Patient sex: M
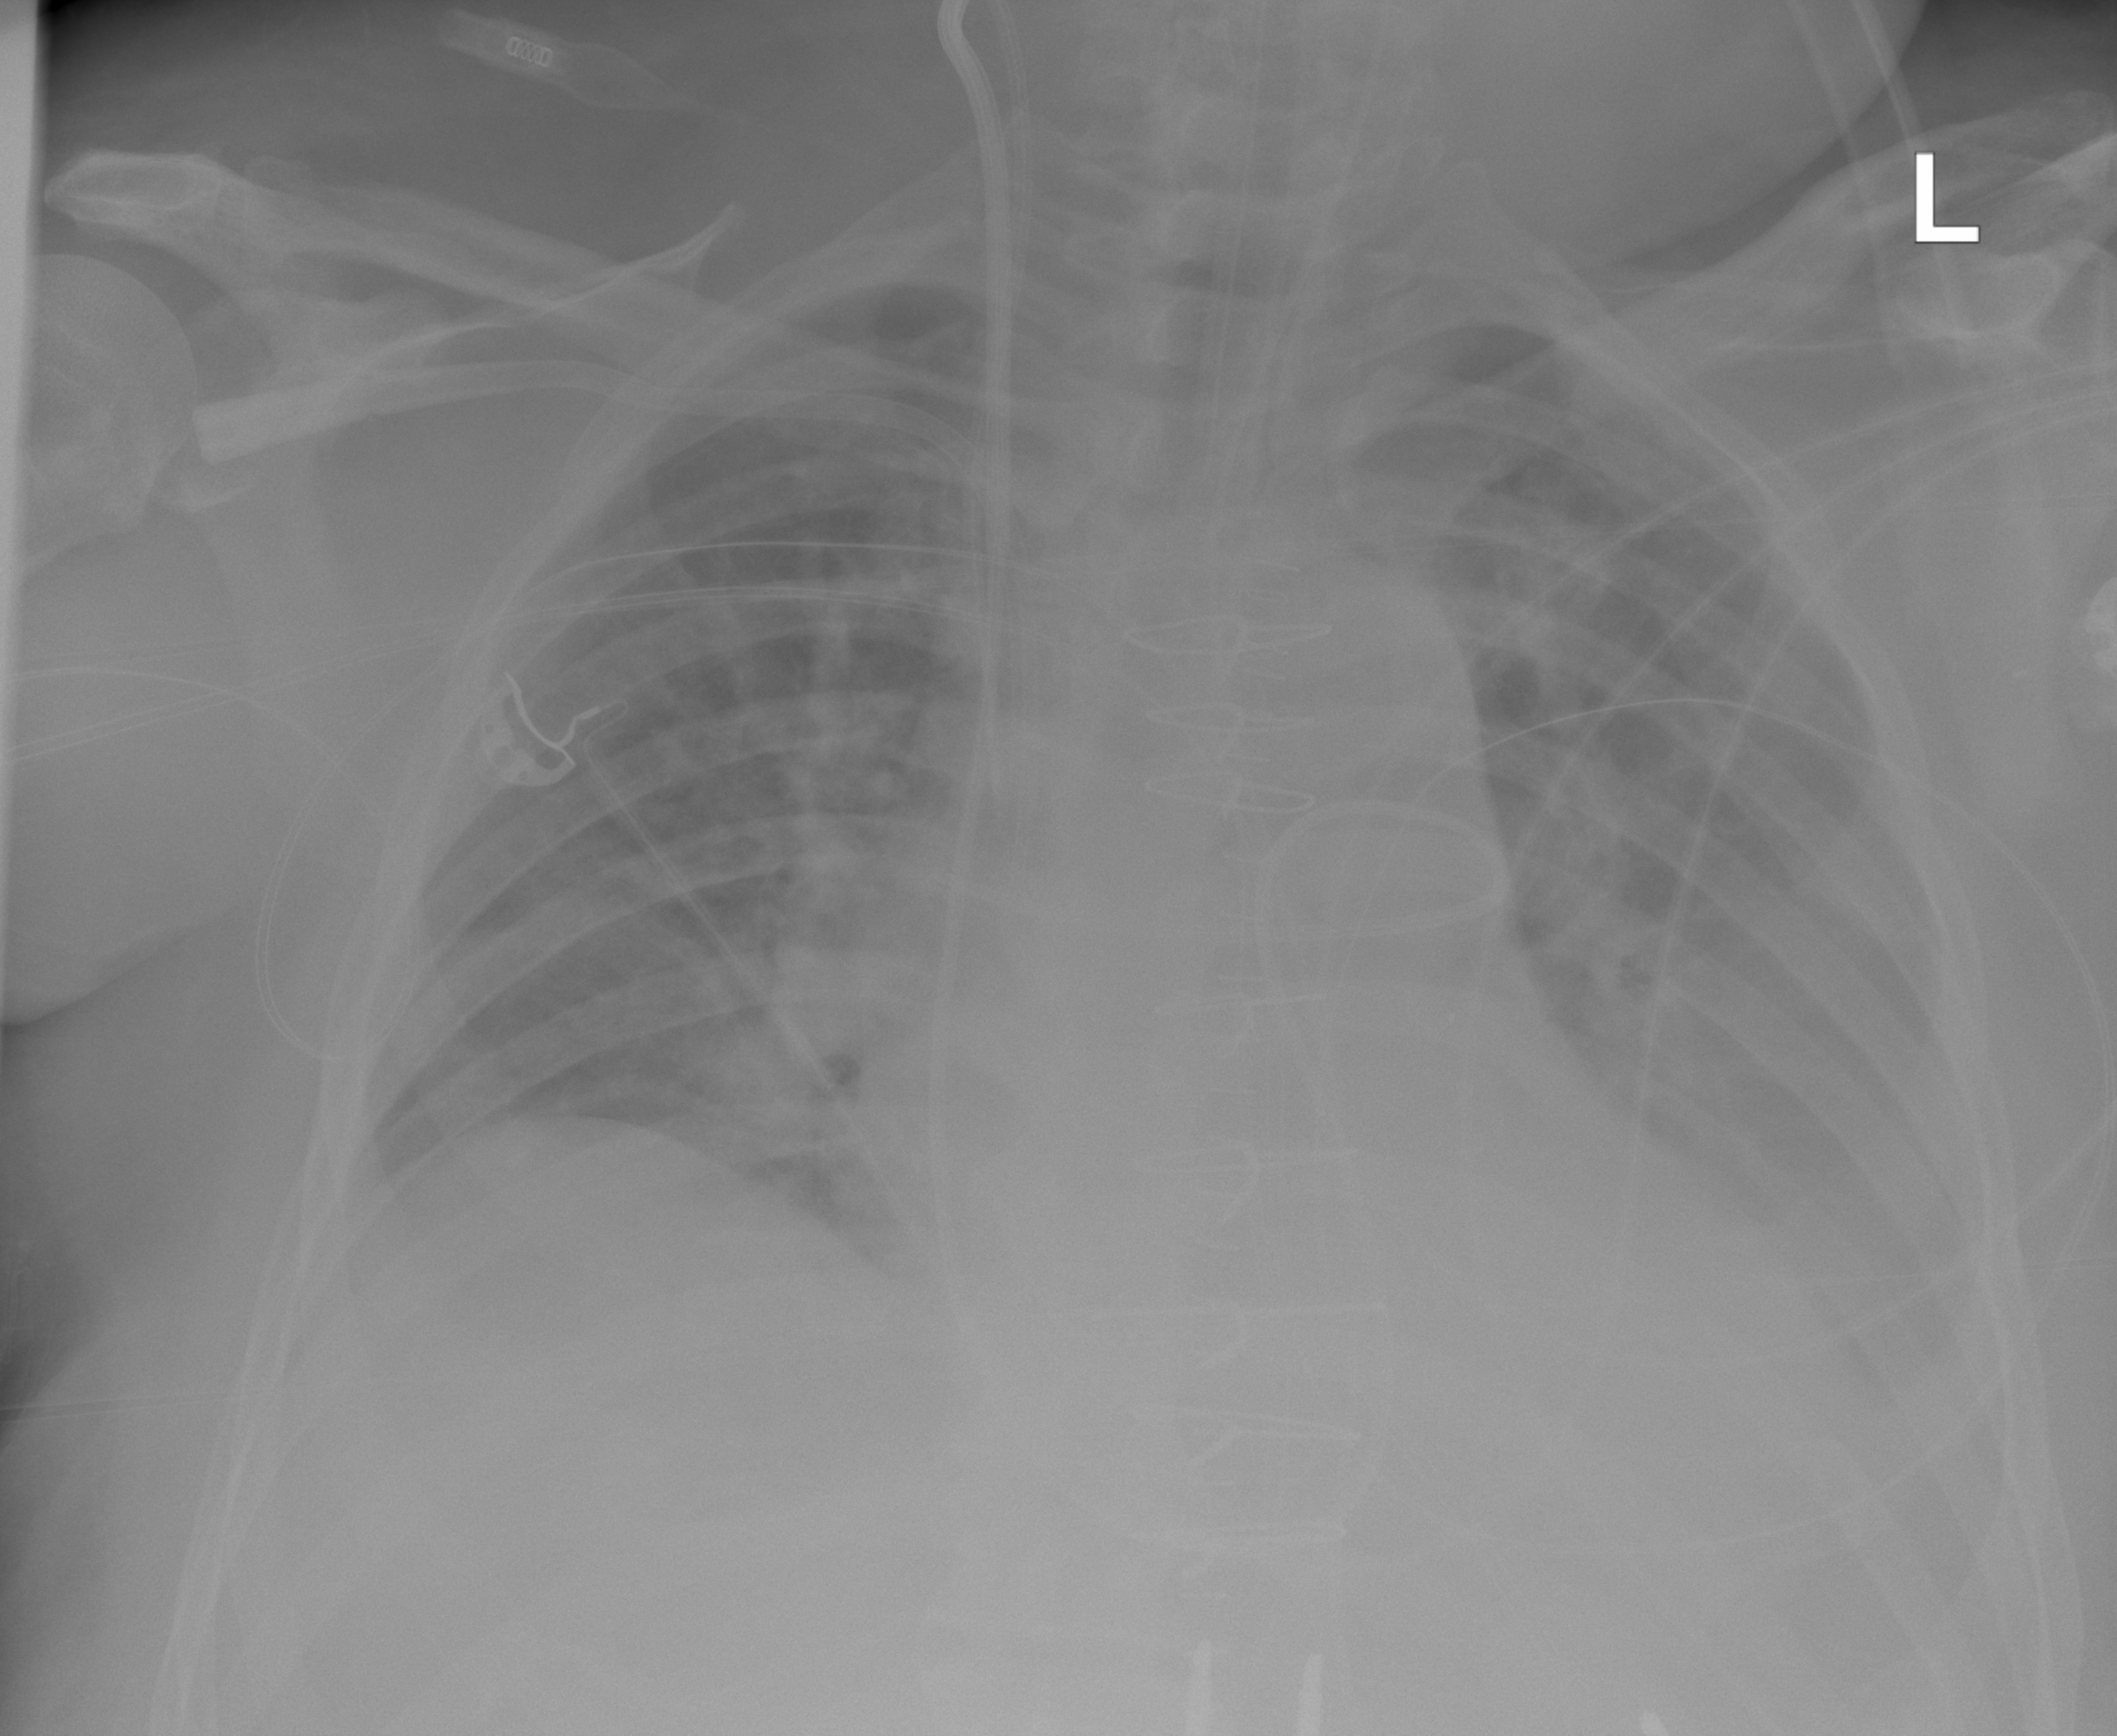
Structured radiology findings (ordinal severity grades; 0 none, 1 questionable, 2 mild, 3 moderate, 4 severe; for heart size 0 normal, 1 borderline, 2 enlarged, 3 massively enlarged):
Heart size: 2
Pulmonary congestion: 1
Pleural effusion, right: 0
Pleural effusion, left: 2
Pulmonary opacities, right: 0
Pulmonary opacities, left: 0
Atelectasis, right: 0
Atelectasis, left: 2